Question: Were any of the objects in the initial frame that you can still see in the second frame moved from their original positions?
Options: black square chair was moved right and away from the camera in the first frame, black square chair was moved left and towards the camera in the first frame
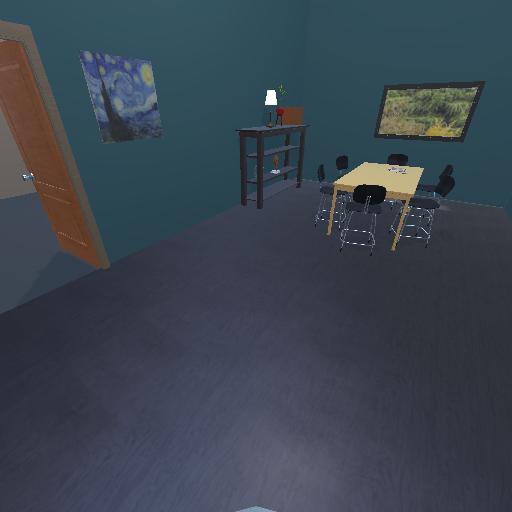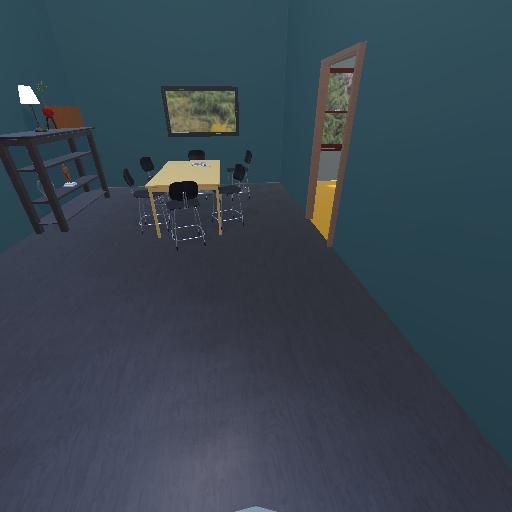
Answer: black square chair was moved right and away from the camera in the first frame